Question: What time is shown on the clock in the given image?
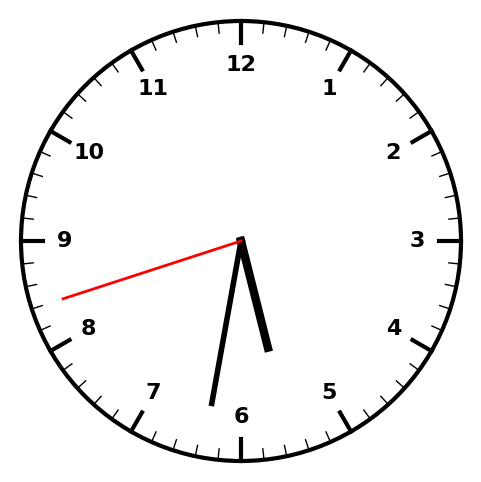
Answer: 05:31:42